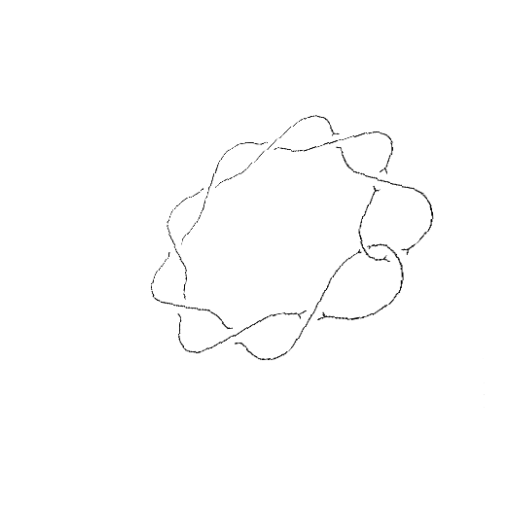
Crossing number: 10